Field crop: tomato
Growth stage: 1
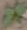
Species: solanum